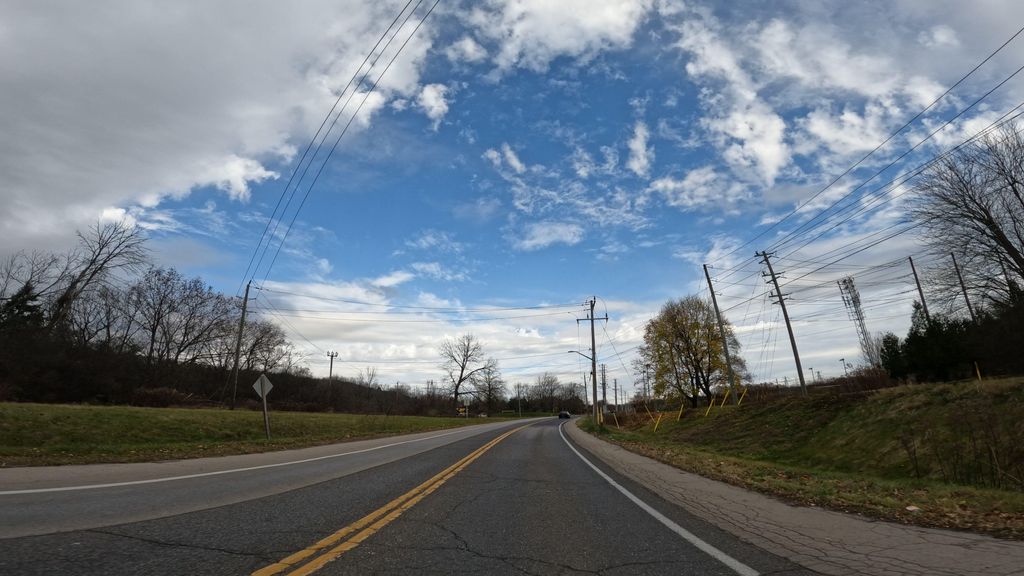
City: hamilton